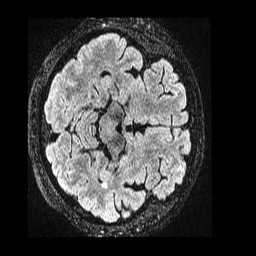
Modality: FLAIR
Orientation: axial
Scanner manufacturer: ge
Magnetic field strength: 1.5 T
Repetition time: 5.7 s
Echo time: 0.1355 s